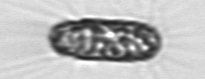
Label: Corethron_hystrix